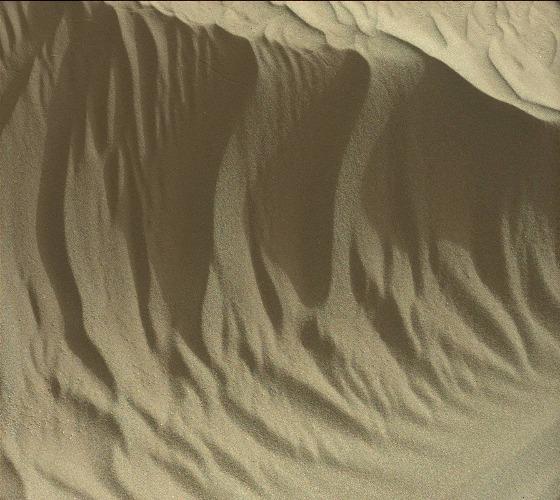
Terrain classes present: Gravel / Sand / Soil